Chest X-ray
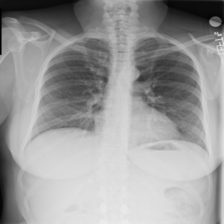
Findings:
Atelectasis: negative
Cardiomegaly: negative
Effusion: negative
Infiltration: negative
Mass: negative
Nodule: negative
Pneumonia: negative
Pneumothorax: negative
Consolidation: negative
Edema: negative
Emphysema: negative
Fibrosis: negative
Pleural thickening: negative
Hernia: negative